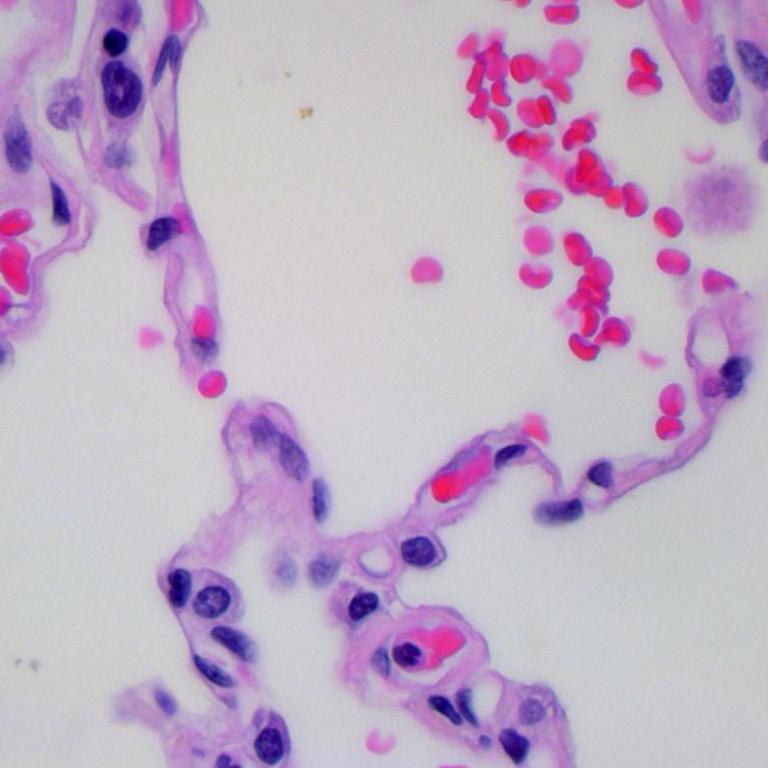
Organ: lung
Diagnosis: benign